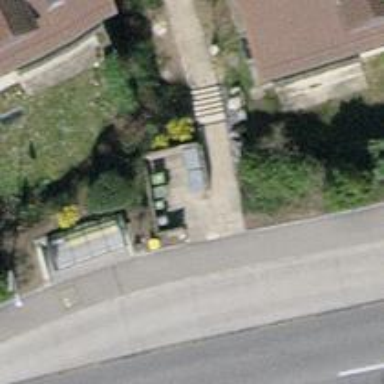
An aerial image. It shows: Post box is visible.